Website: home-depot
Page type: account-selection
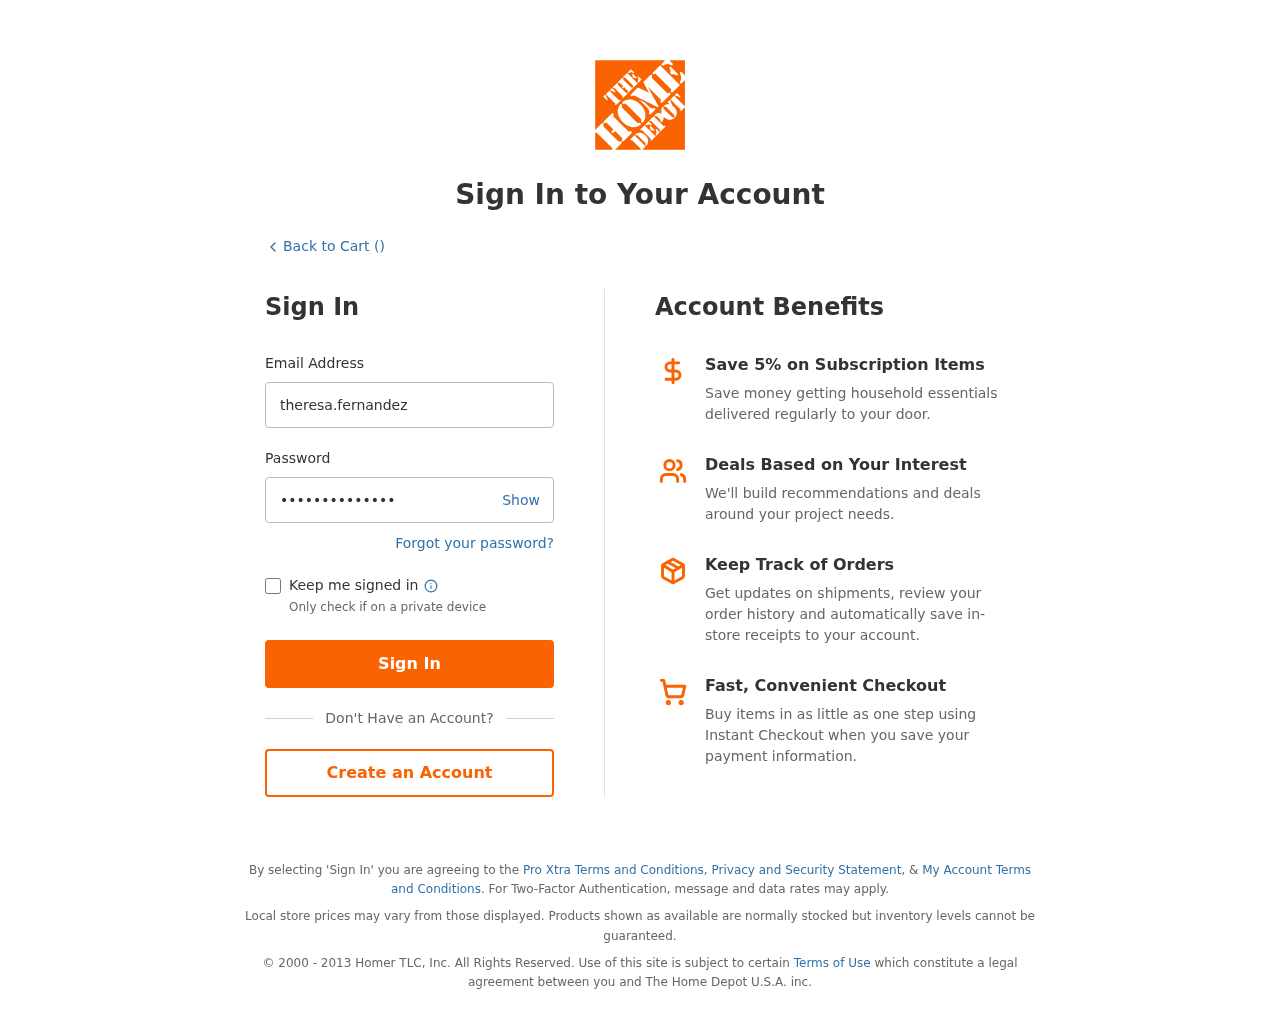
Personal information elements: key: PII_LOGIN_USERNAME
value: theresa.fernandez